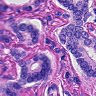
Metastatic tissue present: yes